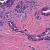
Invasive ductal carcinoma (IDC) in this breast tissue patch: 1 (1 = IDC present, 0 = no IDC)